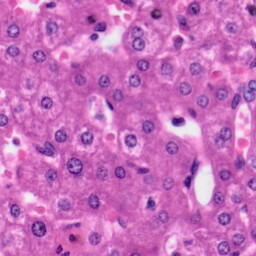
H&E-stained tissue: Liver